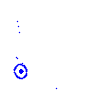
Particle: pion